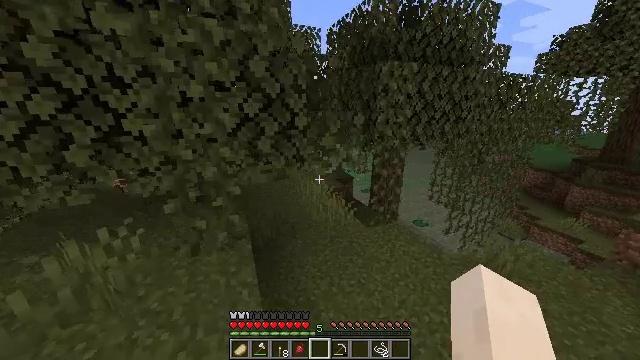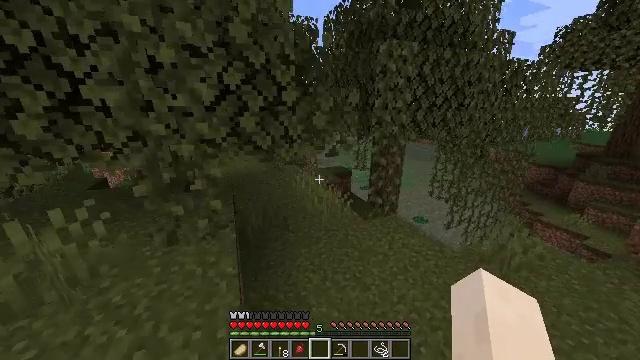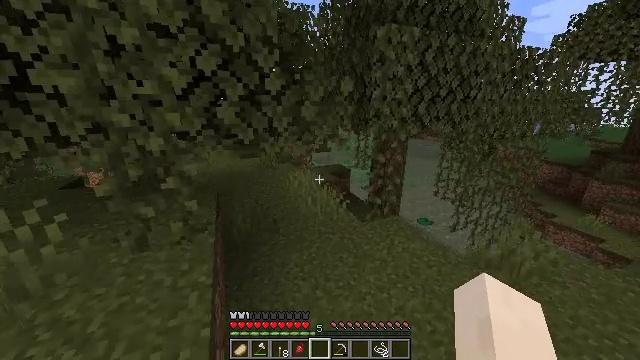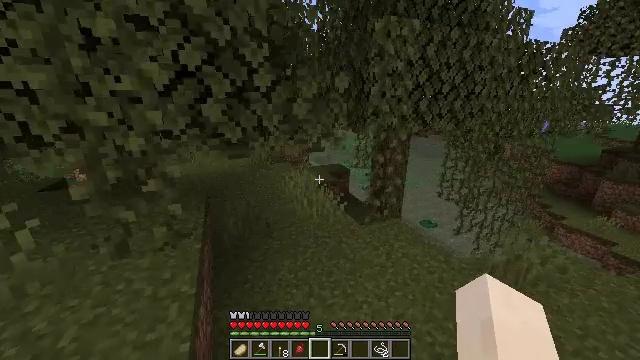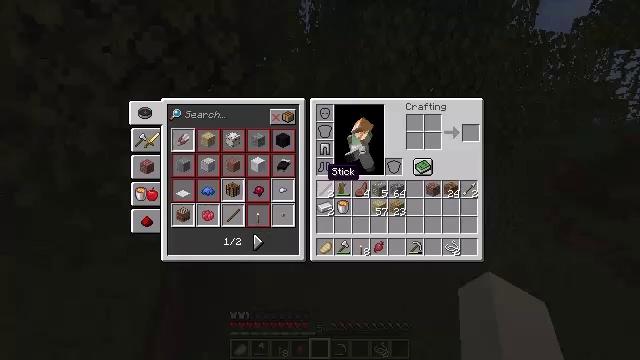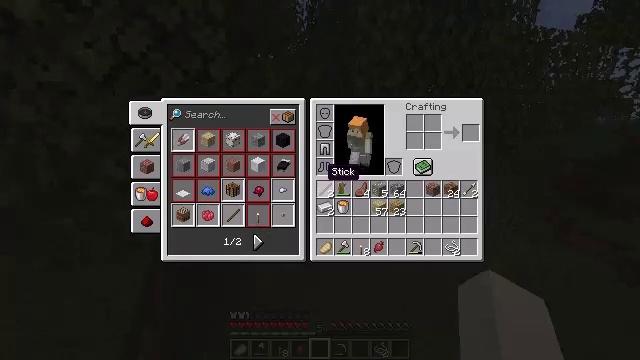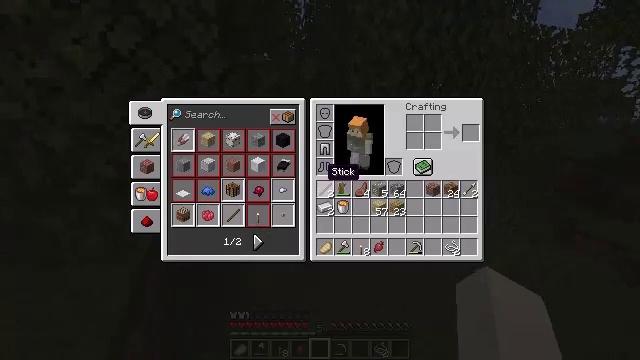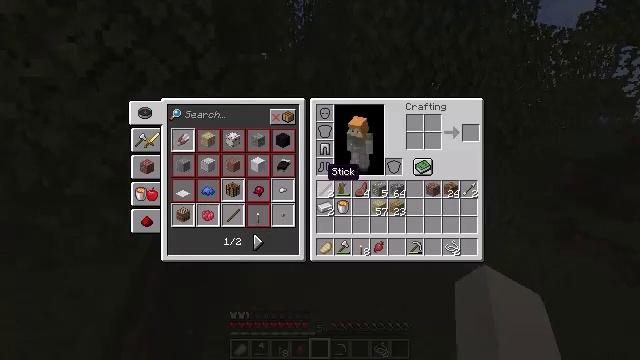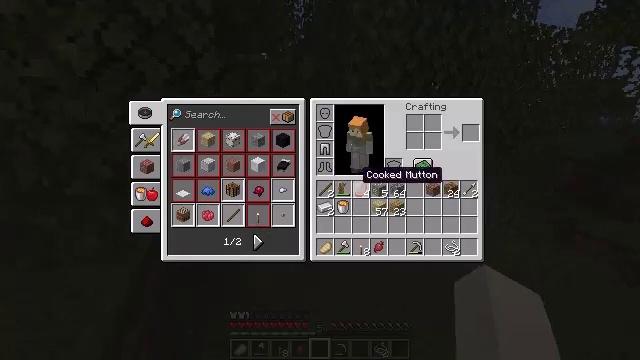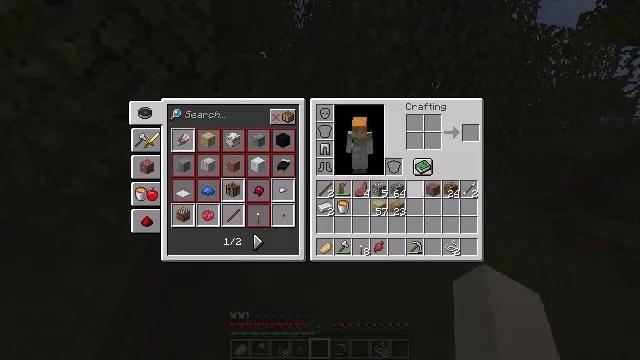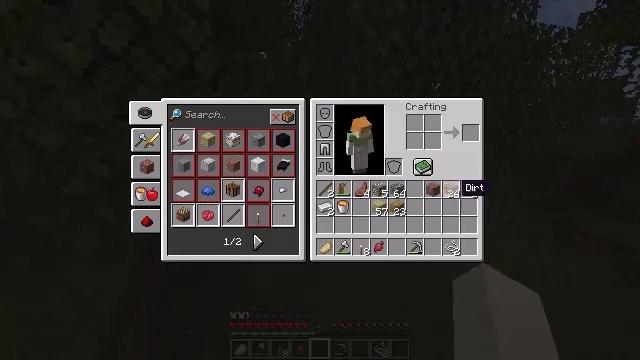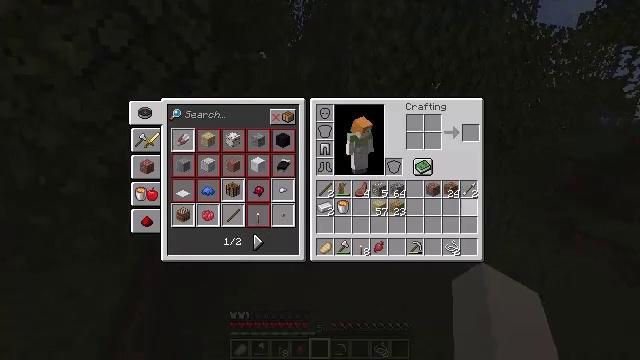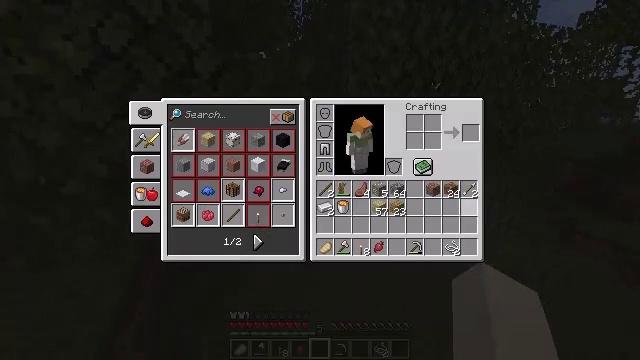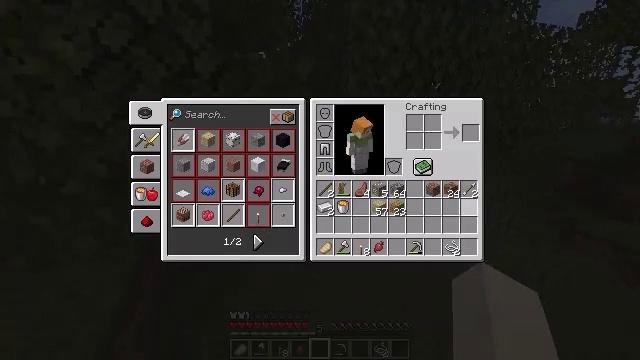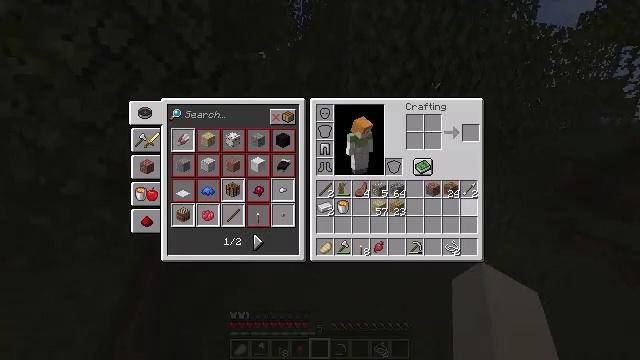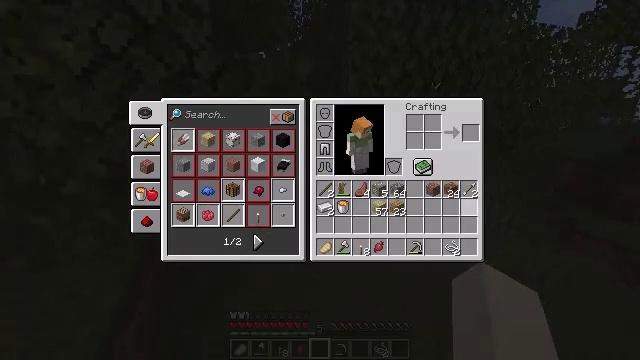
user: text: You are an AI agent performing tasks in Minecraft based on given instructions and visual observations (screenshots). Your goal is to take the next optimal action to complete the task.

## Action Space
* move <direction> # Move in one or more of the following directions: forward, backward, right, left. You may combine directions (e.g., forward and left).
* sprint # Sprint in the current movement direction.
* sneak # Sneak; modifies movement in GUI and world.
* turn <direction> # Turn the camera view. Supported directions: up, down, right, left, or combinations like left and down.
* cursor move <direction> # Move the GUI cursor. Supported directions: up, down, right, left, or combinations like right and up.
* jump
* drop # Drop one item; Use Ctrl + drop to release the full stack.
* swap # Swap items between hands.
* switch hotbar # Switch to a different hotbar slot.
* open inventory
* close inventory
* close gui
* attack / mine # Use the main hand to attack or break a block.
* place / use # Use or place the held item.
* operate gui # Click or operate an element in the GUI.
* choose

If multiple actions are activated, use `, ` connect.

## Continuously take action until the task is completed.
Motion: motion action
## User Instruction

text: Collect the grass from the surface.
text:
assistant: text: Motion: move right
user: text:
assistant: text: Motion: move right
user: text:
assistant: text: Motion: move right
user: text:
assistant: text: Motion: open inventory
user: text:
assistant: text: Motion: open inventory
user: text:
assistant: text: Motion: open inventory
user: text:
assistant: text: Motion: no_op
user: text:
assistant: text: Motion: cursor move right
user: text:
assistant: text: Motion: cursor move right and down
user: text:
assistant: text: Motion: cursor move right
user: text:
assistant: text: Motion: cursor move right
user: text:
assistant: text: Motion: no_op
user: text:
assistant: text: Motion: no_op
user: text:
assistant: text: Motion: no_op
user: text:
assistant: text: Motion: no_op
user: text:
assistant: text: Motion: sneak, cursor move left
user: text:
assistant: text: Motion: sneak, cursor move left
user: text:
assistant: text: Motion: sneak, cursor move down
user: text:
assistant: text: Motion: sneak, cursor move right and down
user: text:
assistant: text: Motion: sneak, cursor move left
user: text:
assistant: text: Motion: sneak, cursor move left and down
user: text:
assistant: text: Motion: sneak, cursor move left
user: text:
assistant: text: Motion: sneak
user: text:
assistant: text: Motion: sneak
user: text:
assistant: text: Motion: sneak
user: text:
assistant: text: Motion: sneak
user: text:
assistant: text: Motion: sneak
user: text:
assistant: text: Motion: sneak
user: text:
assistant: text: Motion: sneak
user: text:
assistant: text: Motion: no_op